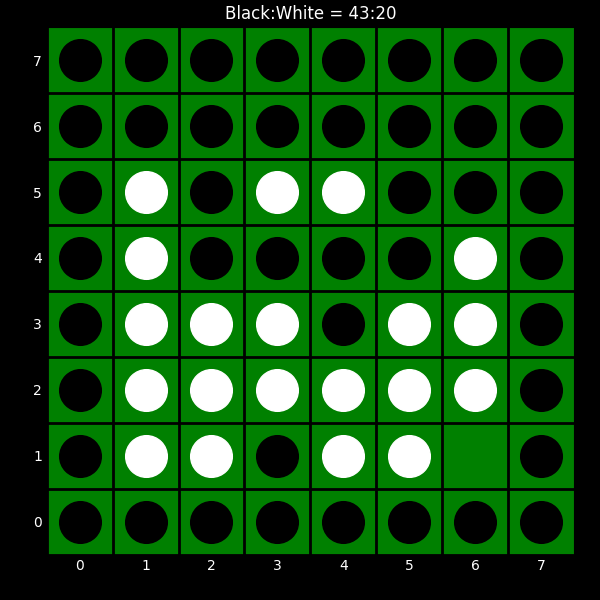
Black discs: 43
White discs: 20